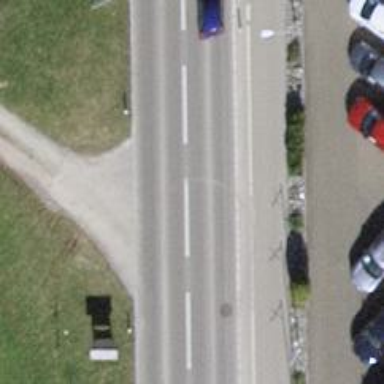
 featuring cycle track on the left side."